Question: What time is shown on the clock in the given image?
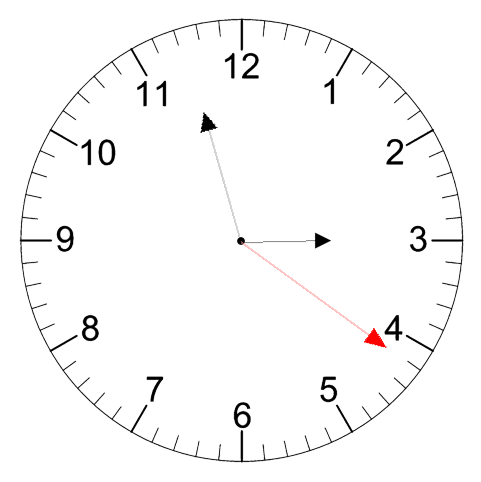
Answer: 02:57:21